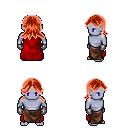
a pixel art fantasy rpg character, male body template, dark elf, purple skin, red cape, robe skirt, red loose hair, metal gloves, four views (front, back, left, right), 2x2 character sprite sheet, small pixel art, hard edges, no anti-aliasing